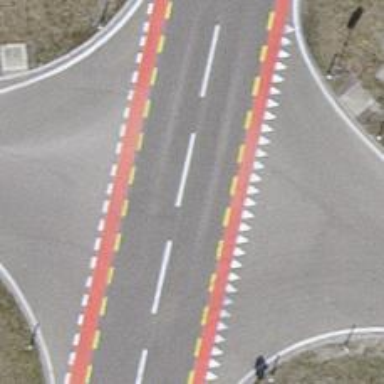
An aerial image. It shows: Tertiary road with asphalt surface and designated lane for cycling on both sides.